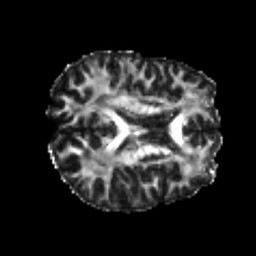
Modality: FA
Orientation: axial
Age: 24
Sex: male
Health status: healthy
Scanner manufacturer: philips
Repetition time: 7.388 s
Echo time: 0.08599 s